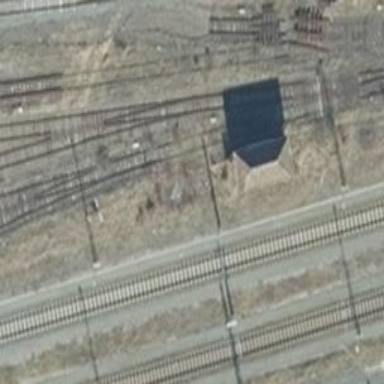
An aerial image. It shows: Railway switch.